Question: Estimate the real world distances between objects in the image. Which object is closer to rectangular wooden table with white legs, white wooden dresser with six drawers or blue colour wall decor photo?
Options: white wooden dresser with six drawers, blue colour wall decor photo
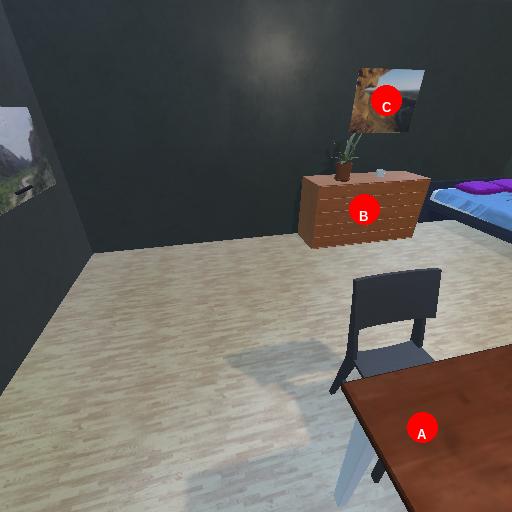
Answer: white wooden dresser with six drawers